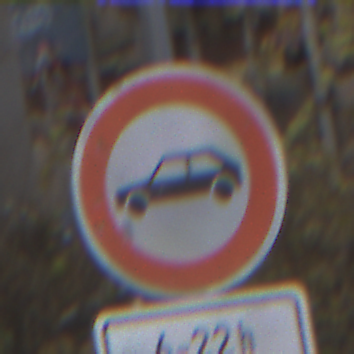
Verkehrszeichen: VerbotPersonenkraftwagen
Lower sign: ZeitangabenMitBeschraenkungAufWochentage4
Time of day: MorningAfternoon
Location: Outdoor (Urban)
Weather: PartlyCloudy
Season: NotSpecified
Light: Natural